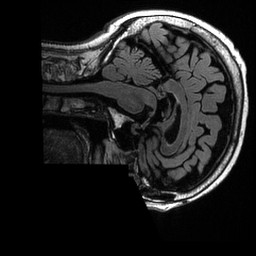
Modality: T2w
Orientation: sagittal
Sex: female
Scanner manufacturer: ge
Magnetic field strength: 3 T
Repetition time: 6 s
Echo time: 0.1257 s